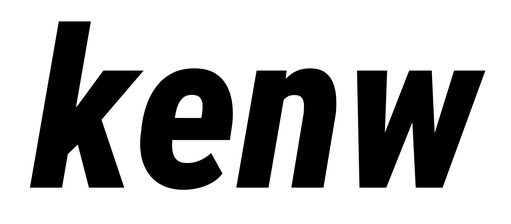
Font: Roboto-Italic_Condensed_ExtraBold_Italic